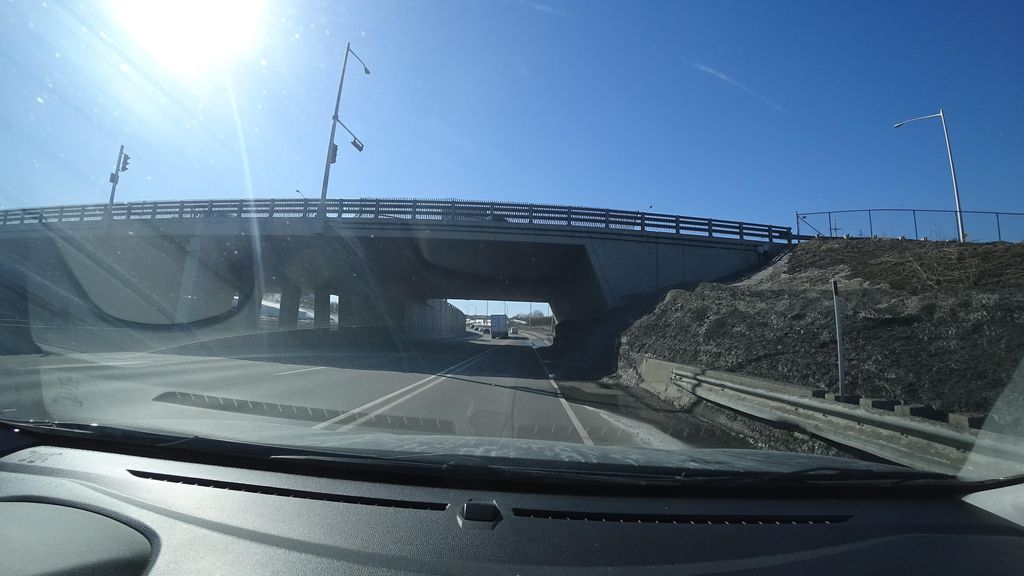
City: quebec_city